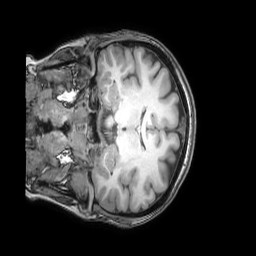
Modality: T1w
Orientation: coronal
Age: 44
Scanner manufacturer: philips
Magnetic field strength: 3 T
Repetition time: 0.007 s
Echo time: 0.003501 s